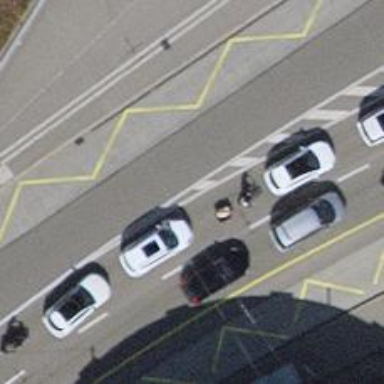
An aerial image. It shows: Primary highway with asphalt surface. There is trolley wire present. The left side has cycle lane while the right side is shared busway.